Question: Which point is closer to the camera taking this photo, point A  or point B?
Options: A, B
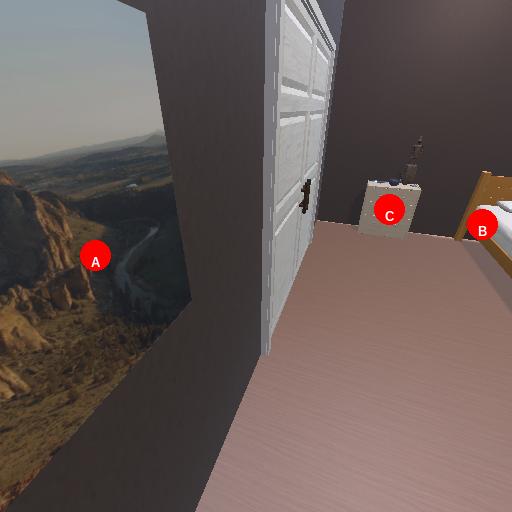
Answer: A